Question: I have created a custom TextView and I want to add those TextViews dynamically at some particular position, like below an EditText. Can somebody tell me how to do this? I want to add my custom textView dynamically through java and not by XML , how to use addView() for this?

Part of XML is (as my XML file is very large in size):
'''
<ScrollView xmlns:android="http://schemas.android.com/apk/res/android"
android:id="@+id/mainStaffScrollView"
android:layout_width="match_parent"
android:layout_height="match_parent" >
<LinearLayout
android:layout_width="fill_parent"
android:layout_height="wrap_content"
android:orientation="vertical">
<!-- buttons,spinners,edittexts etc-->
<Button
android:id="@+id/specialisationStaffSpinner"
style="?android:attr/spinnerStyle"
android:layout_width="match_parent"
android:layout_height="wrap_content"
android:layout_gravity="center"
android:layout_marginTop="5dp"
android:gravity="left|center_vertical"
android:text="@string/names" />
<!-- here i want to add my custom view-->
</LinearLayout>
</ScrollView>
'''
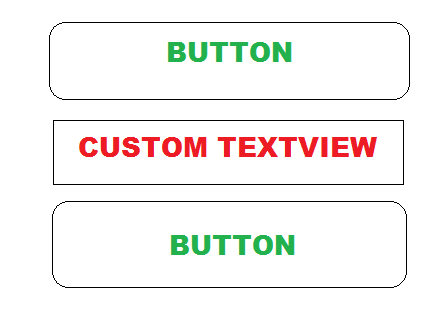
Answer: You can add an empty LinearLayout at the place where you want to insert your custom TextView, then reference it in your java code and then use addView() on the LinearLayout. Good Luck! :)